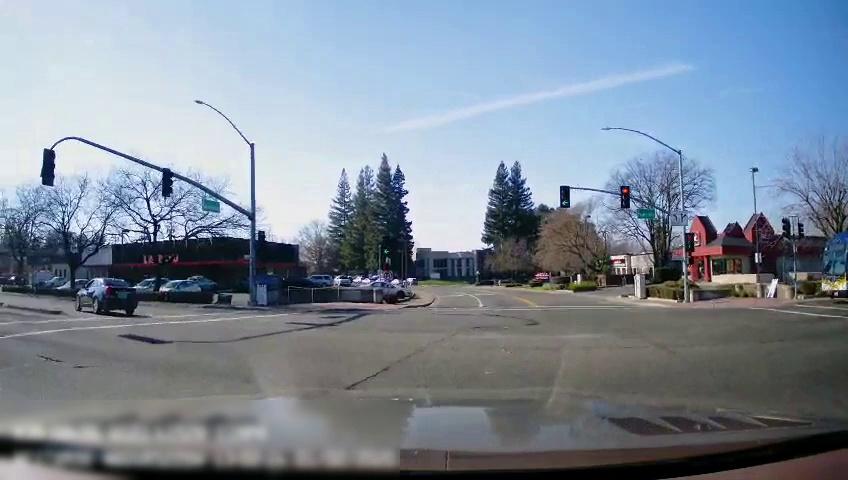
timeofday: Day
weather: Sunny
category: Drivable Space
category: Vehicles | Car
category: Vehicles | Bus
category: Vehicles | Truck
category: Vehicles | SUV
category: Vehicles | Car
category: Vehicles | Car
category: Vehicles | SUV
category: Vehicles | Car
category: Vehicles | Car
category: Lanes | Alternate Lane
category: Lanes | Alternate Lane
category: Traffic | Lights
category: Traffic | Lights
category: Traffic | Lights
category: Traffic | Lights
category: Traffic | Signs
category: Traffic | Lights
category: Traffic | Lights
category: Traffic | Signs
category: Traffic | Signs
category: Traffic | Lights
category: Traffic | Lights
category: Traffic | Lights